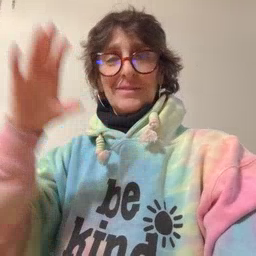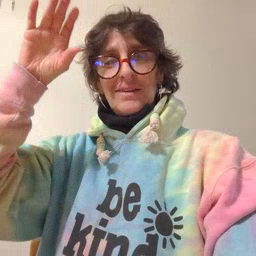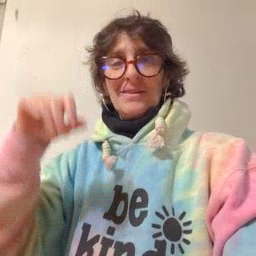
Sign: sun